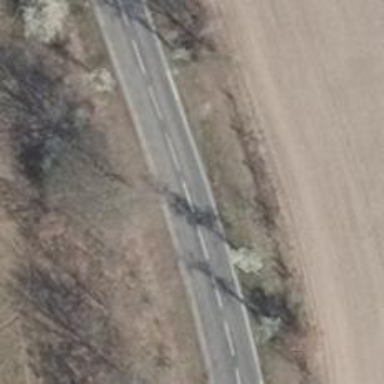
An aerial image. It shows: Secondary road with asphalt surface.